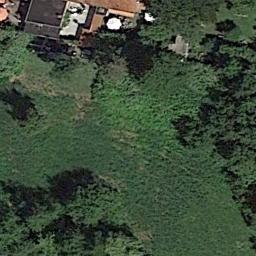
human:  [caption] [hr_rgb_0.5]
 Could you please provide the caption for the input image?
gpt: There are several buildings of different shapes and many trees in the meadow .

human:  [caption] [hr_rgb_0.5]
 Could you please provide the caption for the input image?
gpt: This meadow has dense grasses, Some trees and a house .

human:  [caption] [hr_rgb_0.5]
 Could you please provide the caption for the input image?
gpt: The entire image is dominated by grass .

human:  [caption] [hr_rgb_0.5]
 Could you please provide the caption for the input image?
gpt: There are many green trees and several buildings on the green grass .

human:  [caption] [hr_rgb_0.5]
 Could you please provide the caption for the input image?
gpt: There are some green trees and a brown building beside the green meadow .